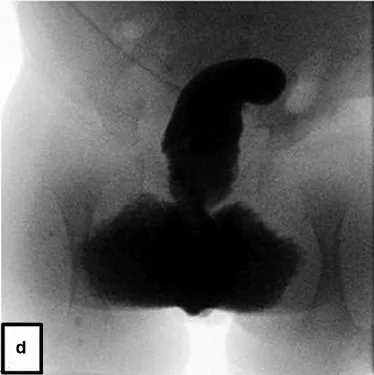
High-pressure distal colostogram (case 2). (
d
) Anteroposterior view: progressive perineal contrast extravasation extending into the scrotum.
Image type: radiology (x_ray)